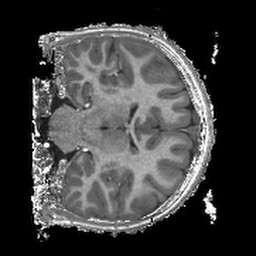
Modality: T1w
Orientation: coronal
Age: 9
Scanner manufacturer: siemens
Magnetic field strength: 3 T
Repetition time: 2.4 s
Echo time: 0.00224 s